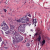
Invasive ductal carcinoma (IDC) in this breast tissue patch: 1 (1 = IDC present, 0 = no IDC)